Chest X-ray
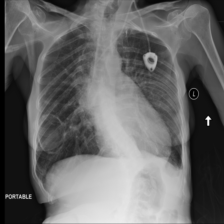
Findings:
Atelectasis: negative
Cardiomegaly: negative
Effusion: negative
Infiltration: negative
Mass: negative
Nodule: negative
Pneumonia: negative
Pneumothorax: negative
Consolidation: negative
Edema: negative
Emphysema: negative
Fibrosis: negative
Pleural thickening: negative
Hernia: negative